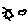
Label: sun